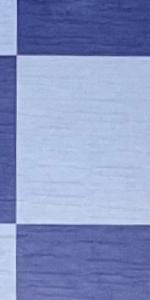
Label: Empty